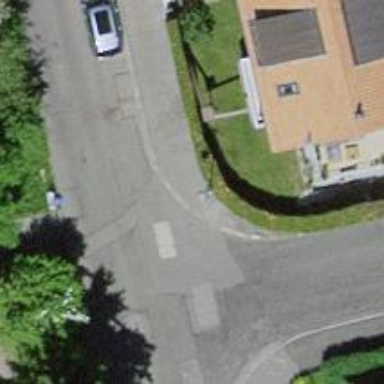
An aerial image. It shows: Kerb barrier.